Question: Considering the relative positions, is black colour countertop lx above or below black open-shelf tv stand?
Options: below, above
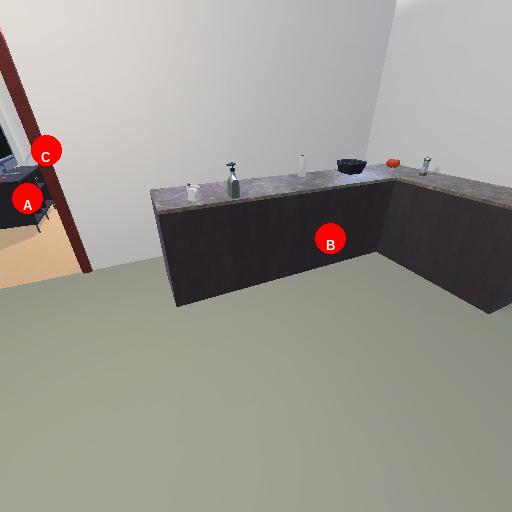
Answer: below